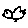
Label: bird